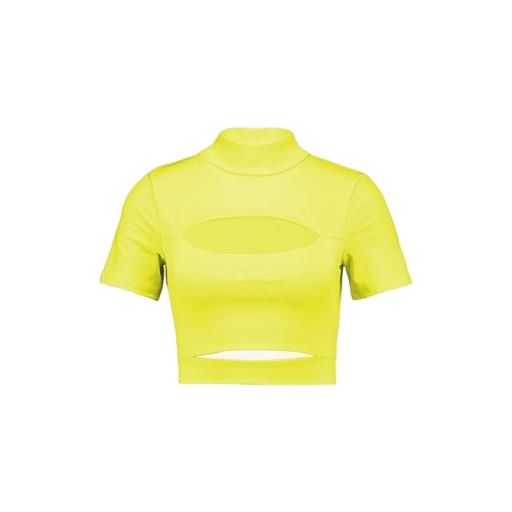
mock-neck cutout top, high-neck top, yellow double-layer top, white background